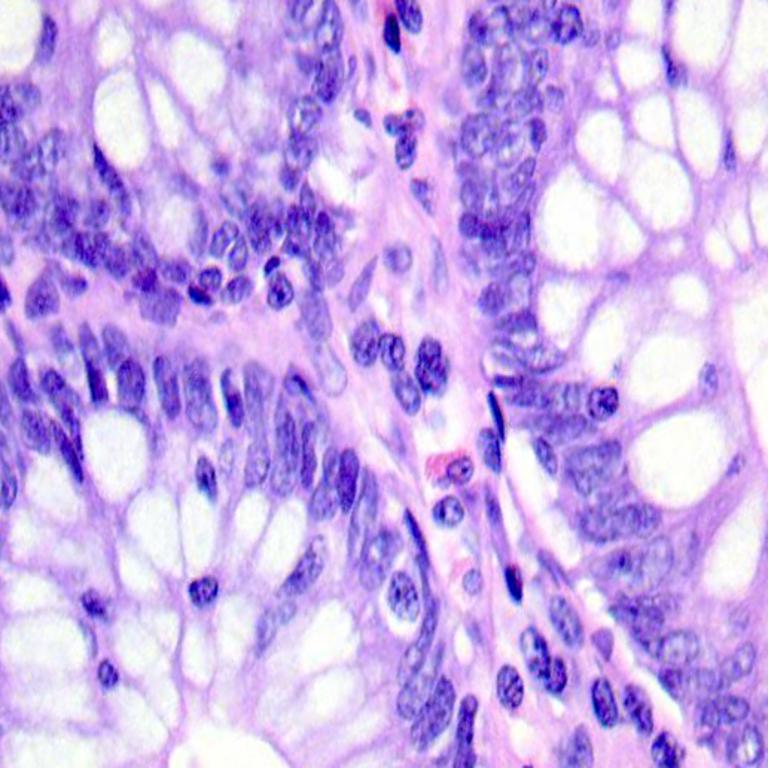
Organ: colon
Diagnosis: benign